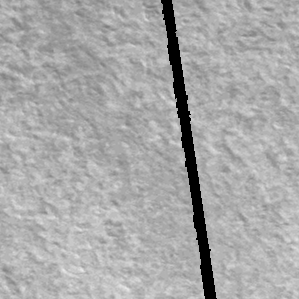
Label: frost